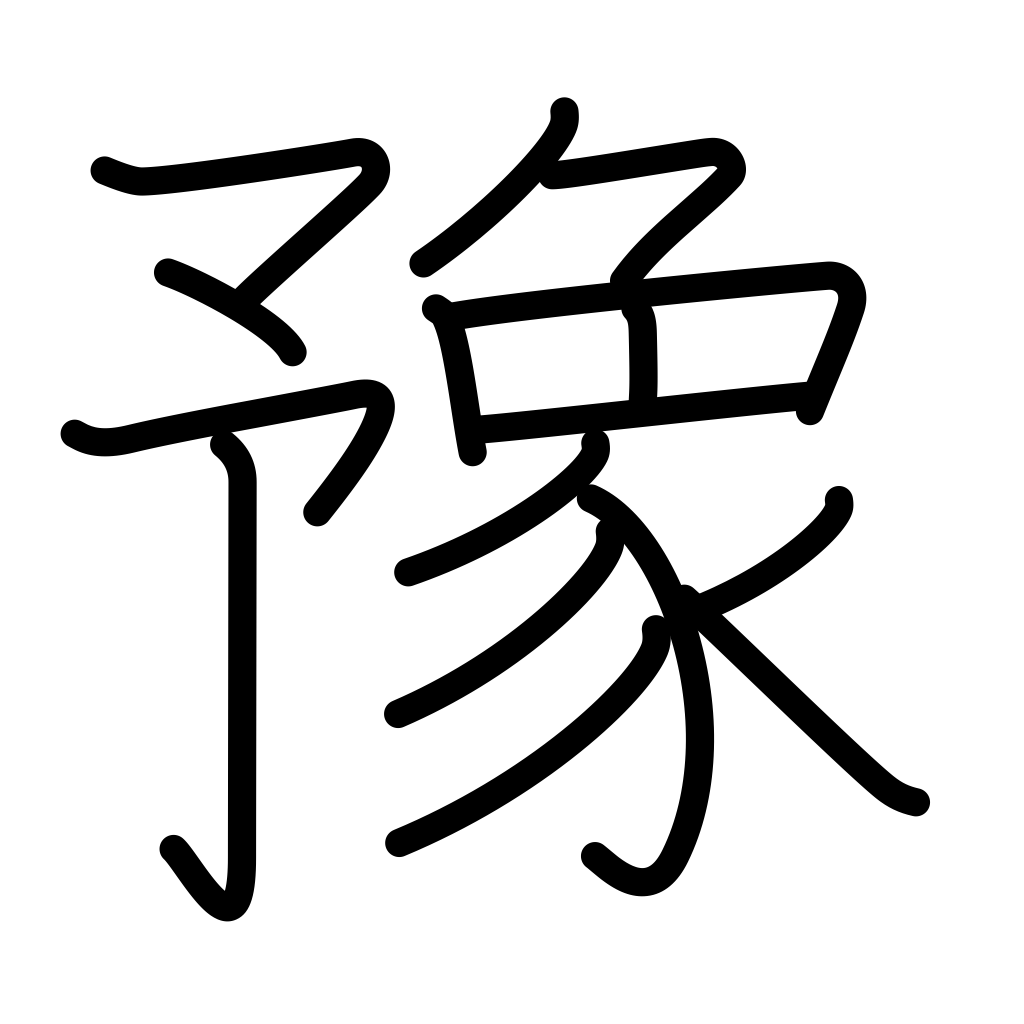
Meaning: relaxed, comfortable, at ease